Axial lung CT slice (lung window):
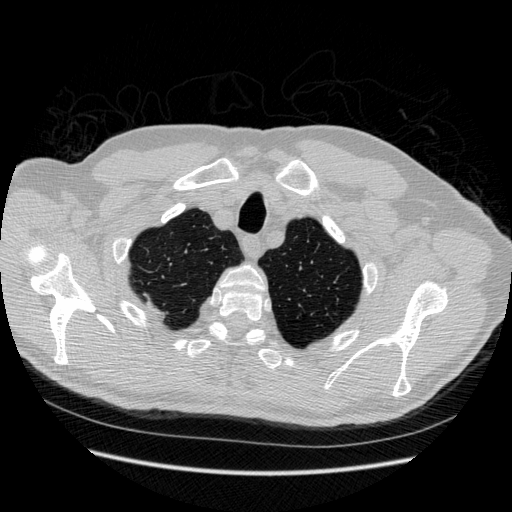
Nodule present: no